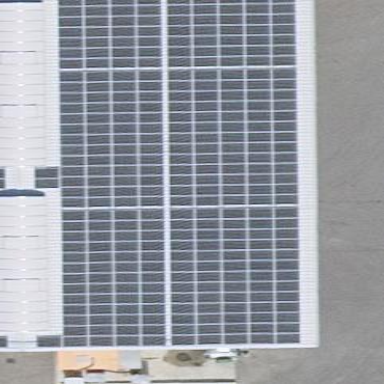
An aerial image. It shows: Solar photovoltaic panel generator.